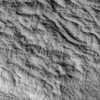
Atmospheric dust classification: not_dusty